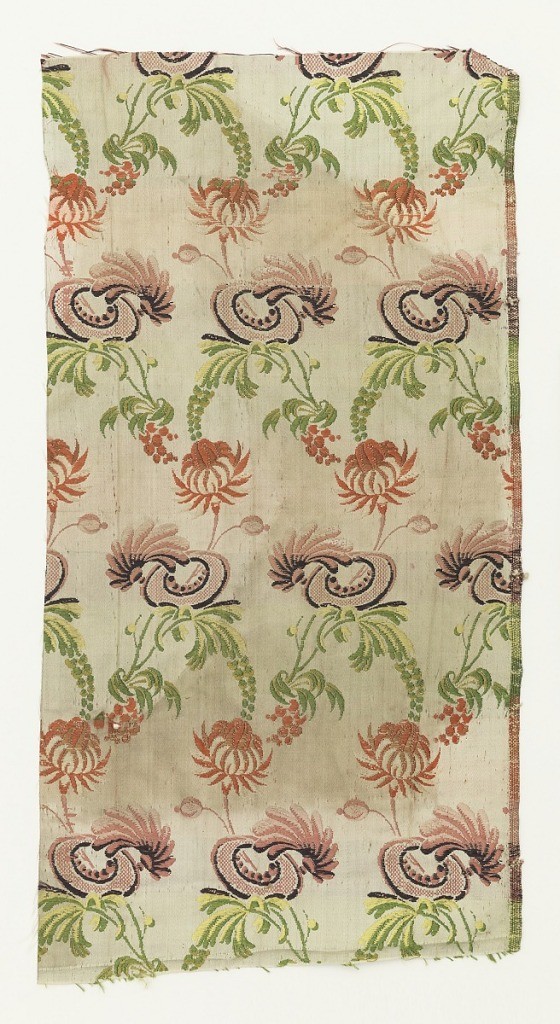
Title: Textile
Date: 1750–1800
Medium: silk Technique: satin weave with supplementary weft
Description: Off-white satin with large multicolored flowerheads and curving stems that show Chinoiserie influence.